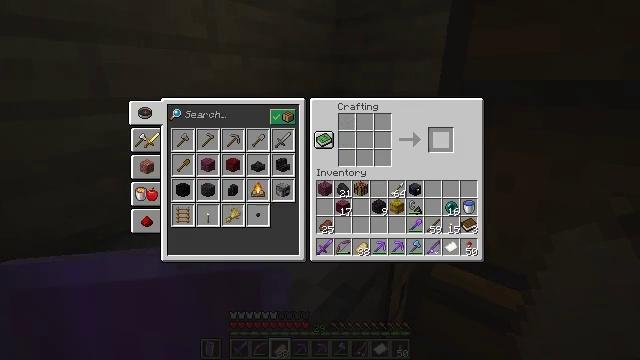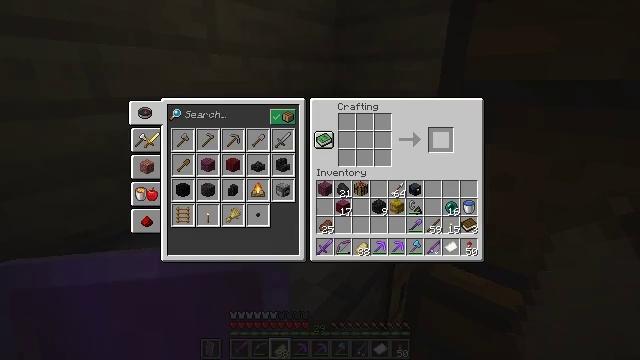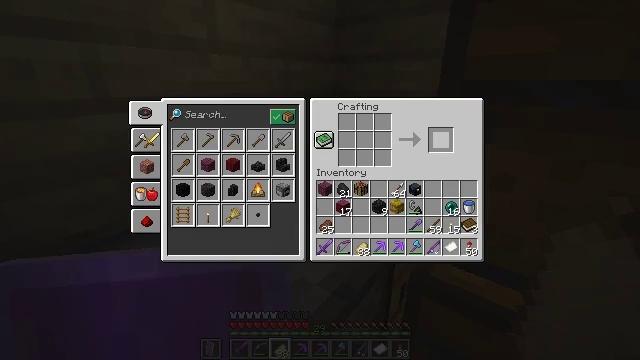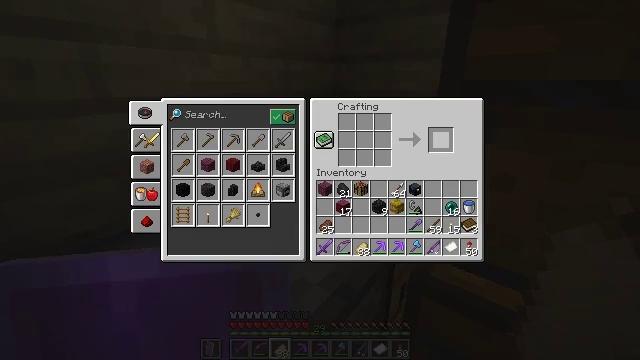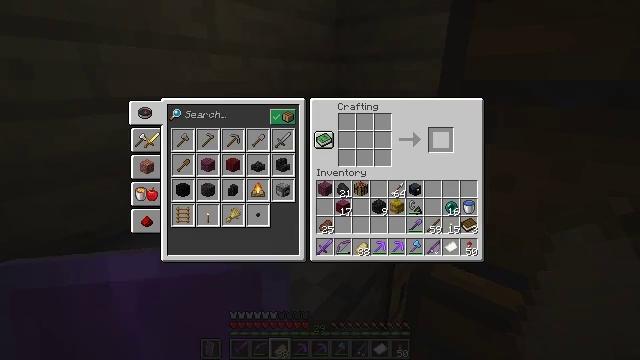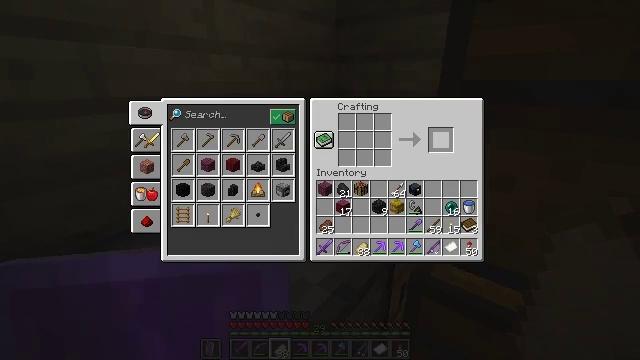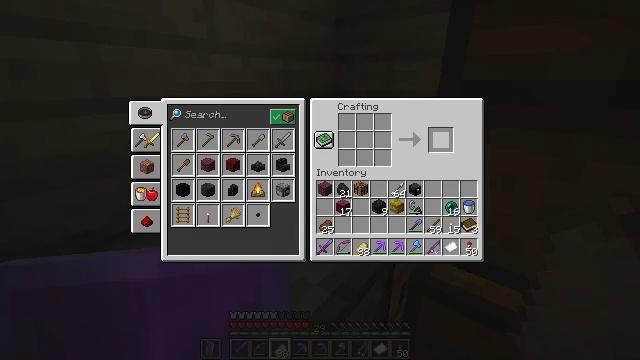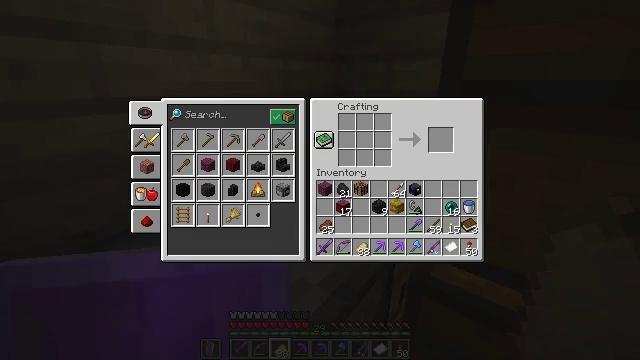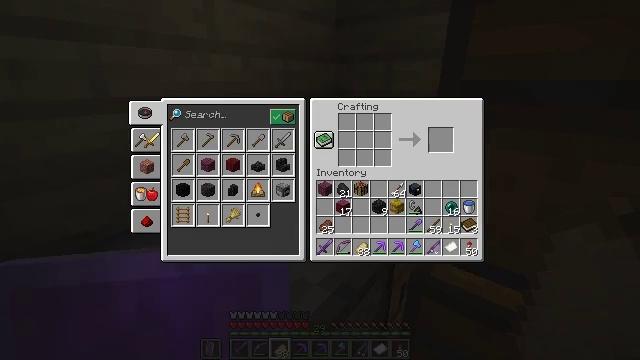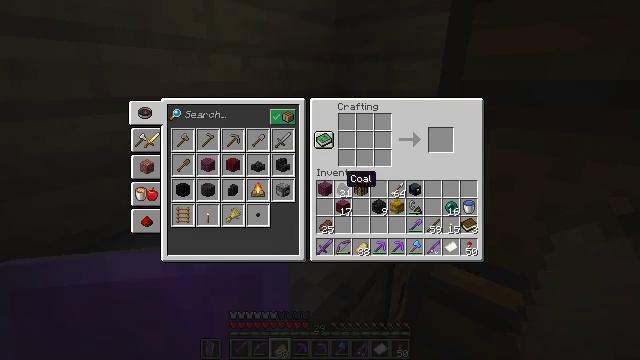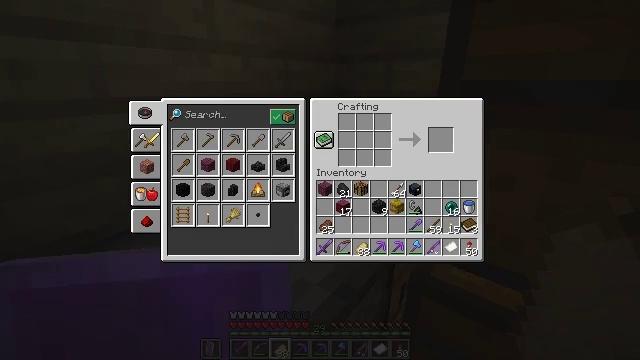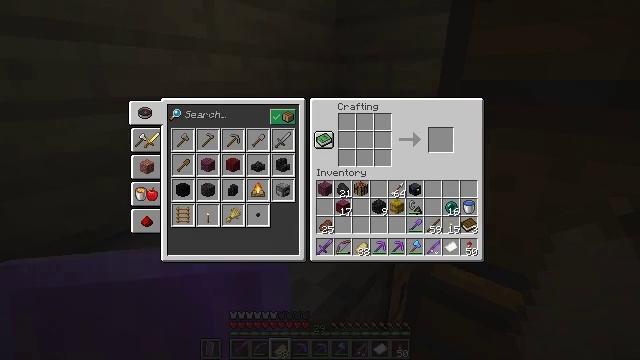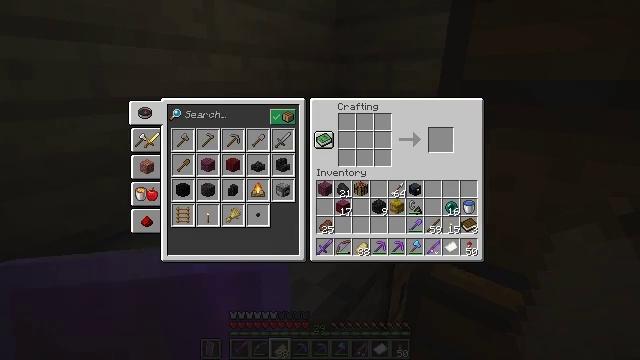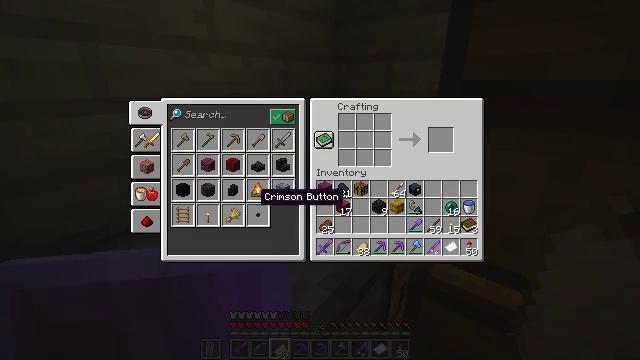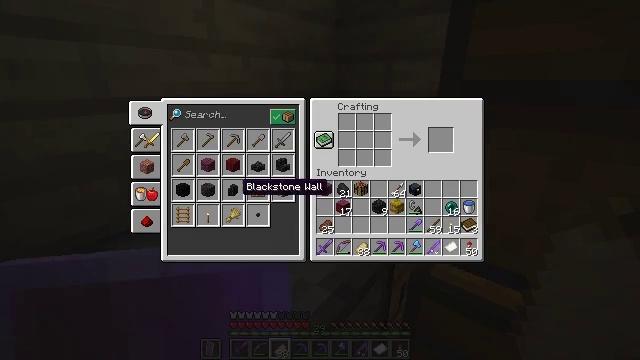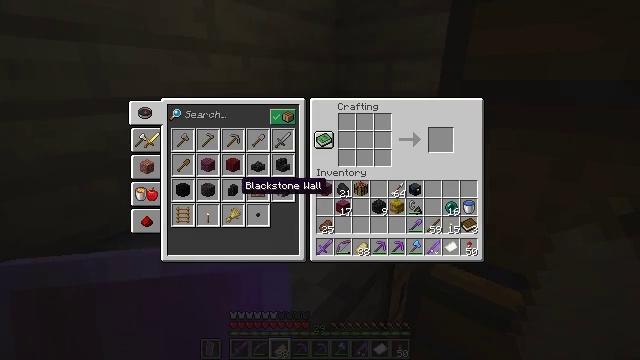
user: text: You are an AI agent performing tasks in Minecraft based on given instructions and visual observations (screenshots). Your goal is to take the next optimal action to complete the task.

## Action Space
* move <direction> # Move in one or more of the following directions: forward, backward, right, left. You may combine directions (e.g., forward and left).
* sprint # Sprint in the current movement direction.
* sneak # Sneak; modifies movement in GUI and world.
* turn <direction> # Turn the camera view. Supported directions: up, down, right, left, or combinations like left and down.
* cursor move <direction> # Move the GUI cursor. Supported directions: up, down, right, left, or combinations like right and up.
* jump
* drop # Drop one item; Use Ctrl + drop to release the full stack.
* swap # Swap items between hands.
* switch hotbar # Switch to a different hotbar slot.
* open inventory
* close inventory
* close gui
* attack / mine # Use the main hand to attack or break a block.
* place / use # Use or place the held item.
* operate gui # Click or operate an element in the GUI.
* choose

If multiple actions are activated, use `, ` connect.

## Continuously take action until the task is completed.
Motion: motion action
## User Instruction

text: Open inventory to craft crimson planks with crimson stems.
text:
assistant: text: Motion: sneak, attack / mine
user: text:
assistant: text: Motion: sneak, attack / mine
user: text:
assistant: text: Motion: sneak, attack / mine
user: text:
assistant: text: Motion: no_op
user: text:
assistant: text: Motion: no_op
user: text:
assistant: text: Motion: no_op
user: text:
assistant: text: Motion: turn left
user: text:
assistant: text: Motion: turn left and down
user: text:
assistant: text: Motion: turn left and down
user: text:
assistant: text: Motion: turn left and down
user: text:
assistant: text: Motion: turn left
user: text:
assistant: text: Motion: turn left
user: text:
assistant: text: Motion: turn left
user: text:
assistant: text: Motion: turn left and up
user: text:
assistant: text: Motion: no_op
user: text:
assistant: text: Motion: no_op
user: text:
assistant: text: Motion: no_op
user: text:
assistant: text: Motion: turn up
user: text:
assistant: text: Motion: no_op
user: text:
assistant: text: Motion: no_op
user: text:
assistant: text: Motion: turn left
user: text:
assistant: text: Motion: no_op
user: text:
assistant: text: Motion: no_op
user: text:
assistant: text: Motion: no_op
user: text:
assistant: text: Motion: turn left
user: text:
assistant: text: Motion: no_op
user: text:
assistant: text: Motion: no_op
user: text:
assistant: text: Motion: no_op
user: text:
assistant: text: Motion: no_op
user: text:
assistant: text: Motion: no_op